Interaction volume radius: 10 \u00c5
Interaction volume height: 45 \u00c5
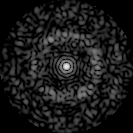
Disorder parameter: 0.8425